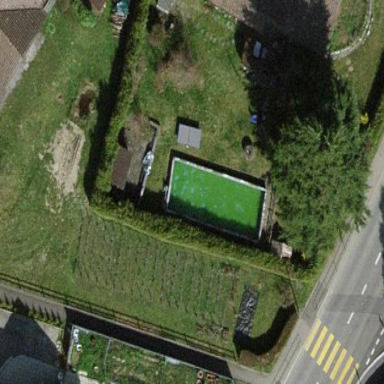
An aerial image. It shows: Swimming pool located in leisure land.